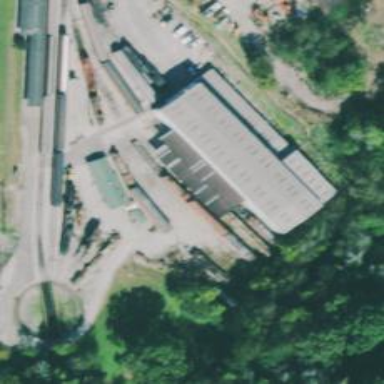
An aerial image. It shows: Train repair craft.